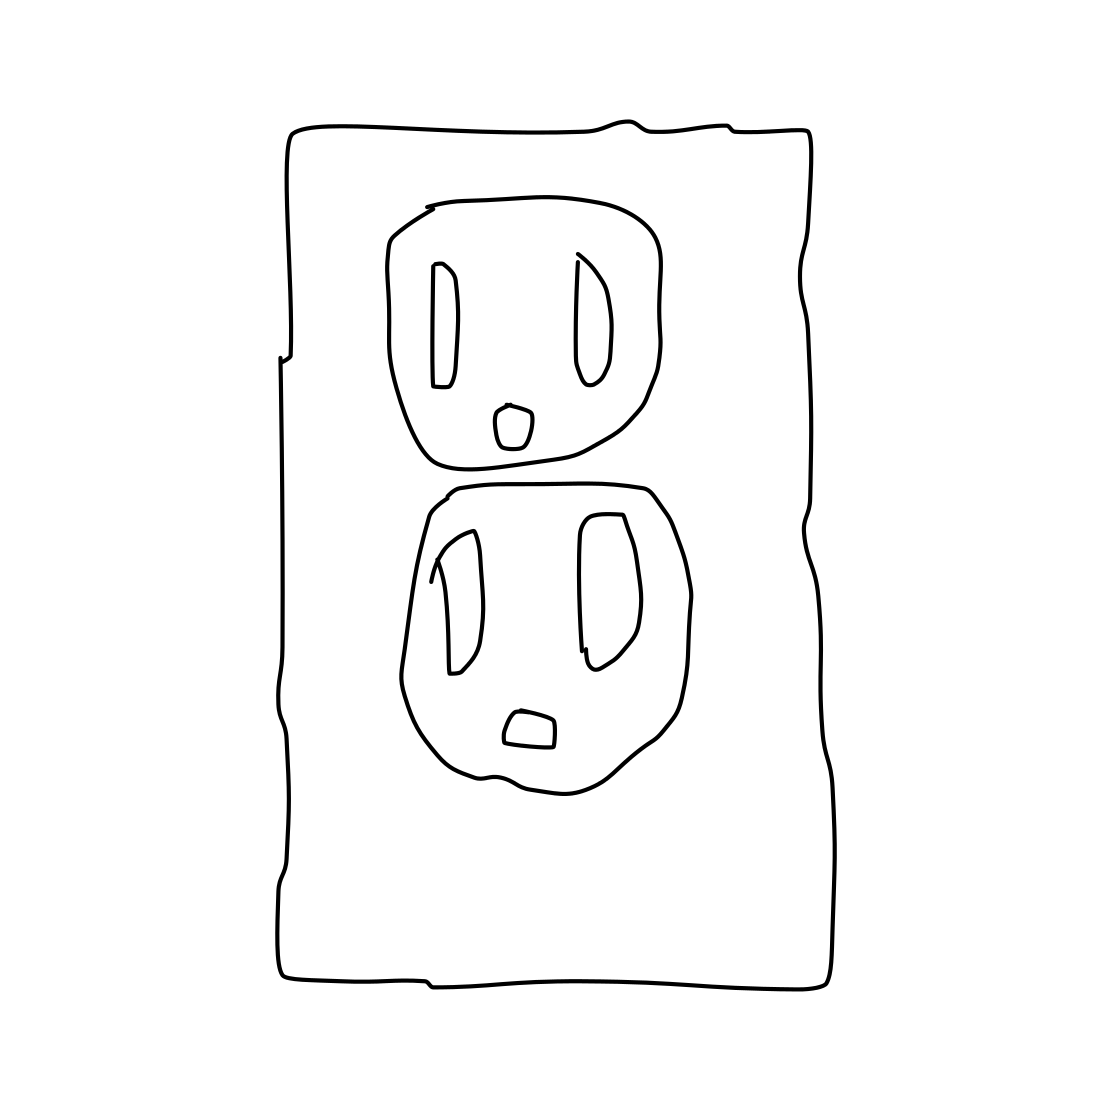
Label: power outlet